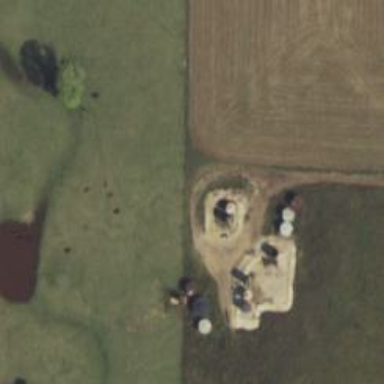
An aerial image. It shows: Storage tank that is man-made.